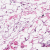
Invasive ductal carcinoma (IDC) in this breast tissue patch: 0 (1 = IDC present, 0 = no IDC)